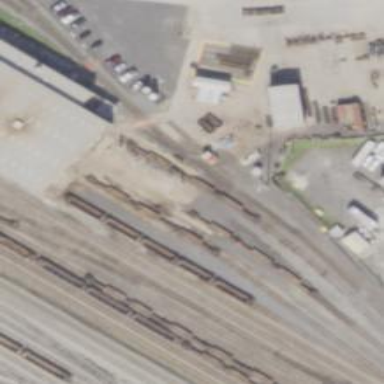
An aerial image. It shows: Rail spur service.